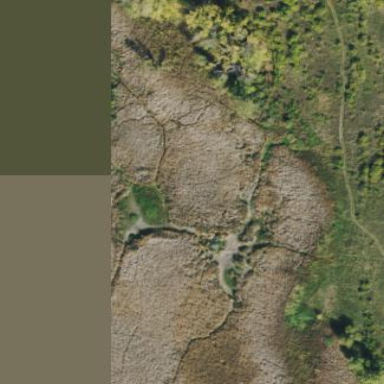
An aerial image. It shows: Wetland area.